Aerial crown-view tile of a tropical tree (Barro Colorado Island, Panama), acquired 20241216:
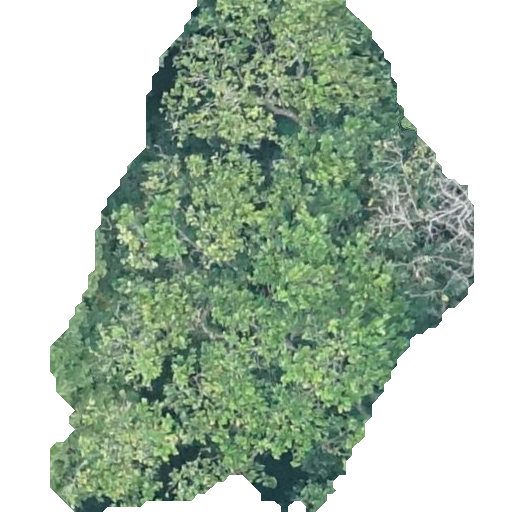
Species: Anacardium excelsum
GBIF accepted scientific name: Anacardium excelsum
Crown area: 226.048 m²